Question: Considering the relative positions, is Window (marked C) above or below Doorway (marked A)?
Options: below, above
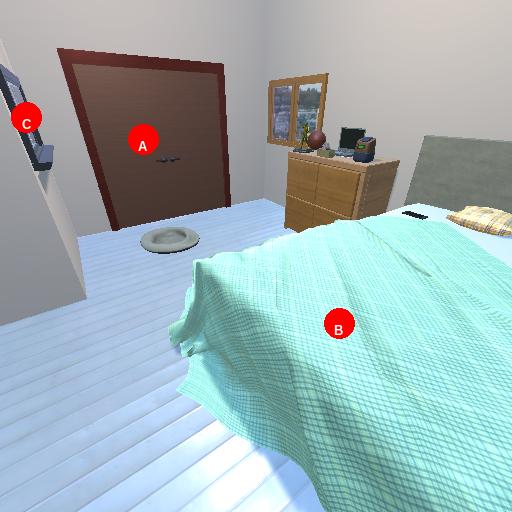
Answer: below